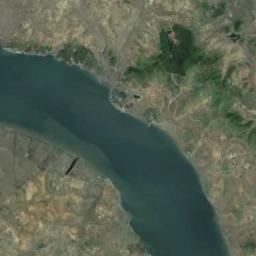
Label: river